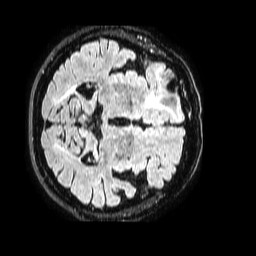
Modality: FLAIR
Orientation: axial
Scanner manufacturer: philips
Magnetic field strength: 1.5 T
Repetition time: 4.8 s
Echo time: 0.3 s